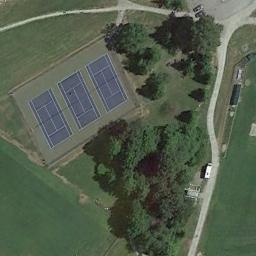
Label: tennis_court